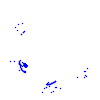
Particle: proton